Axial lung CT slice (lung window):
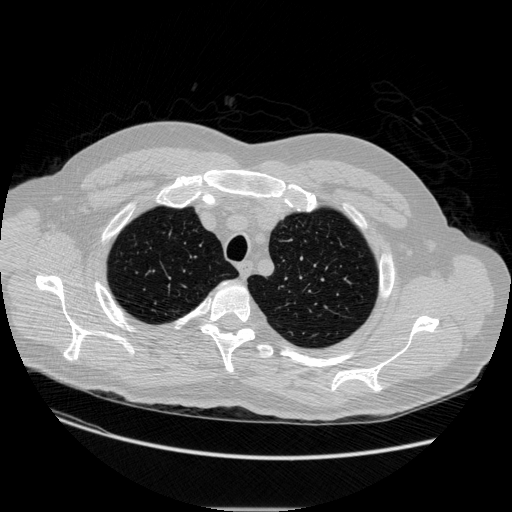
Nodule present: no